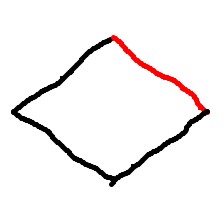
Shape: rhombus